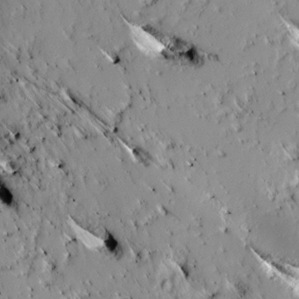
Label: non_frost